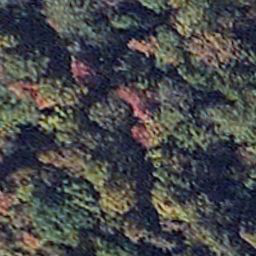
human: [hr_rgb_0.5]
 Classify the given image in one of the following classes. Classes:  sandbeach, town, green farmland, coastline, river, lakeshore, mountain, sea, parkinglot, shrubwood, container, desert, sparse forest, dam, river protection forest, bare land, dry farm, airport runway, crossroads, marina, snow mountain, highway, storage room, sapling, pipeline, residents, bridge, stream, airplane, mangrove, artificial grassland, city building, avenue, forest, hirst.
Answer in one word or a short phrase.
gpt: mangrove